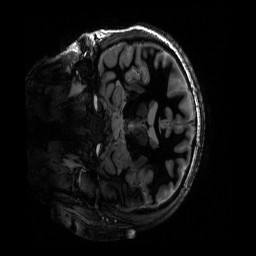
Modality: T1w
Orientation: coronal
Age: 29
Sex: male
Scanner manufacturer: siemens
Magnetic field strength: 6.98 T
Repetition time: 4.5 s
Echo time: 0.00337 s